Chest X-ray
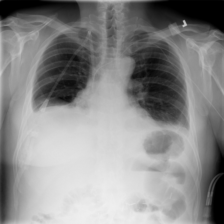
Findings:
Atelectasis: positive
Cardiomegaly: negative
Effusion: negative
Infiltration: negative
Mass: negative
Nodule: negative
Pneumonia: negative
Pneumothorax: negative
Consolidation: negative
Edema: positive
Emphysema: negative
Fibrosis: negative
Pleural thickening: negative
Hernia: negative